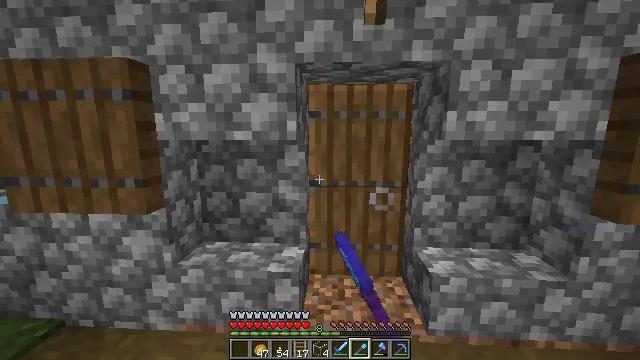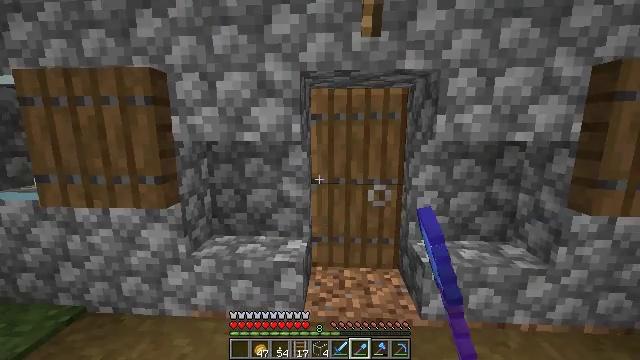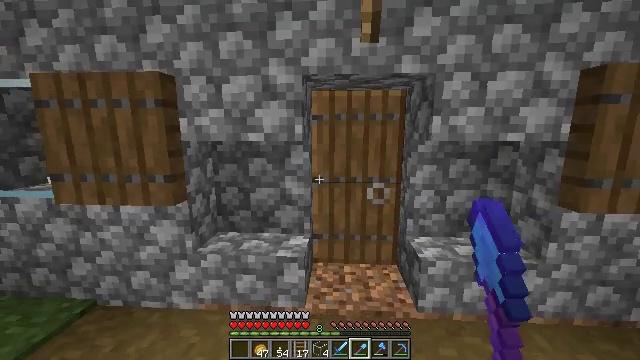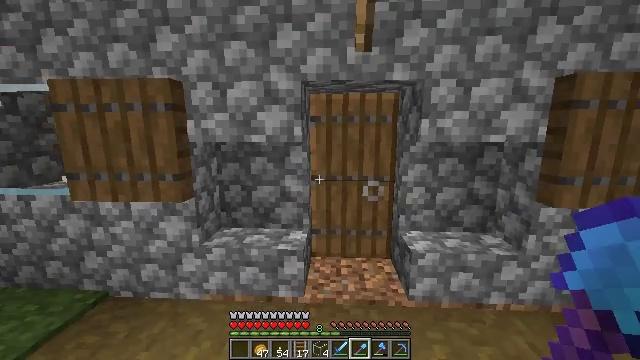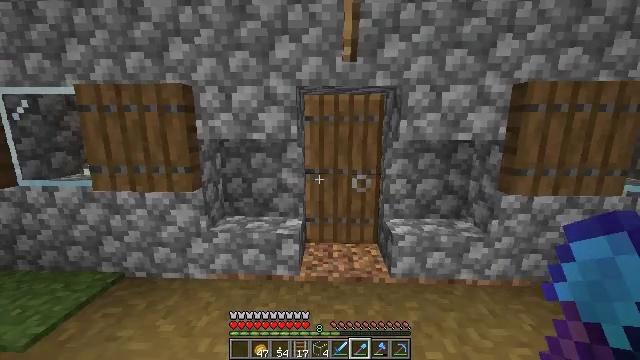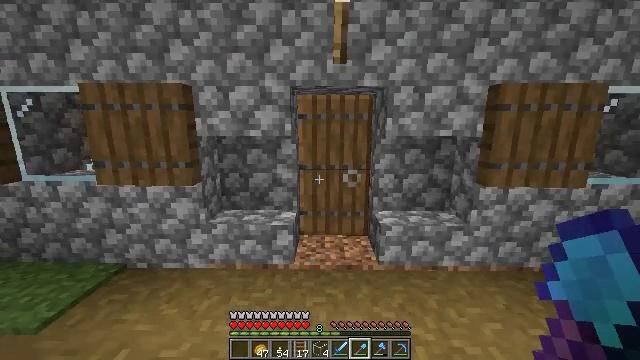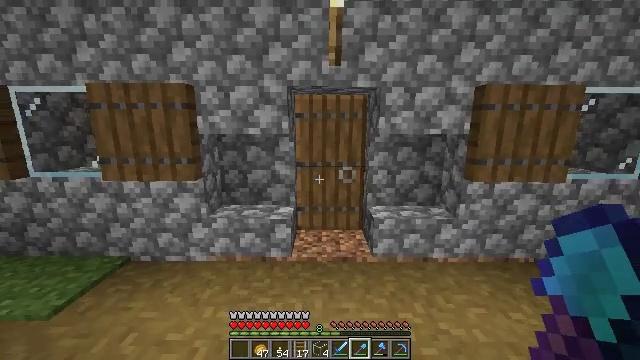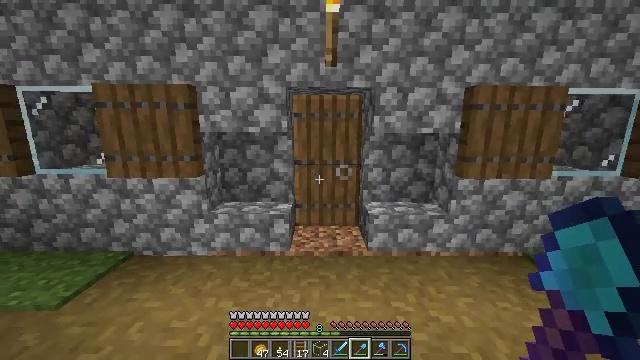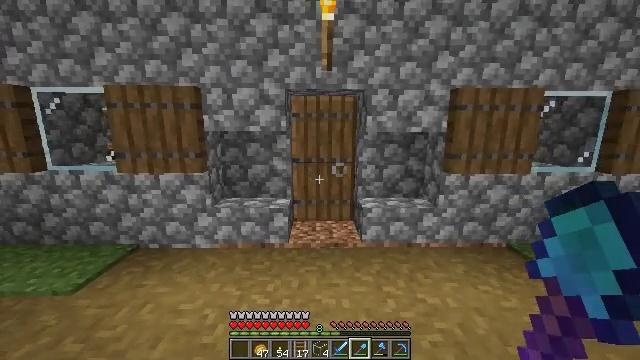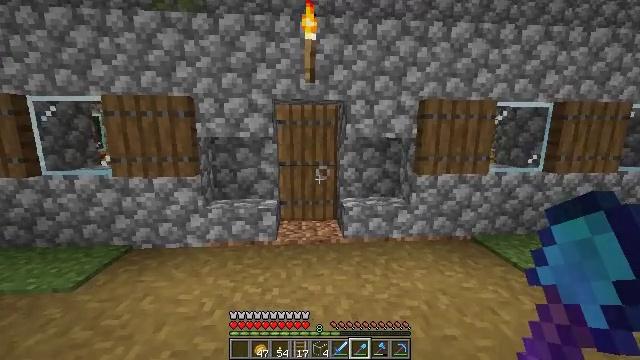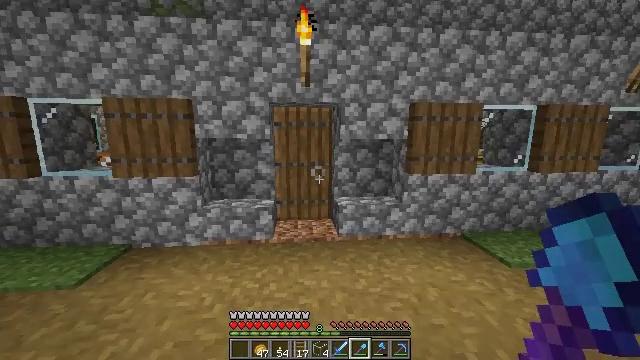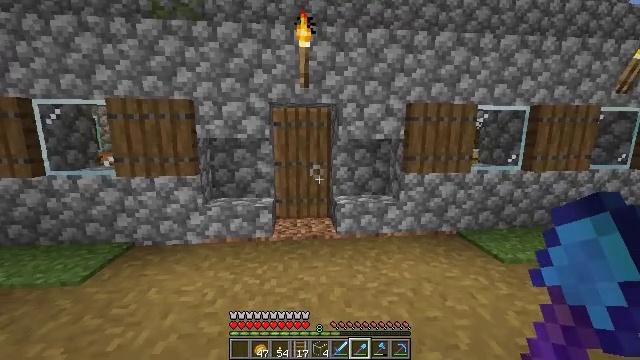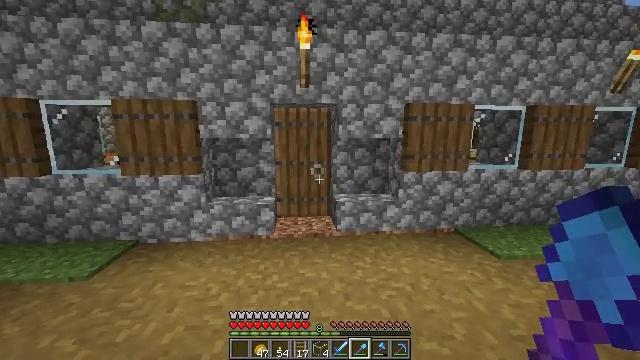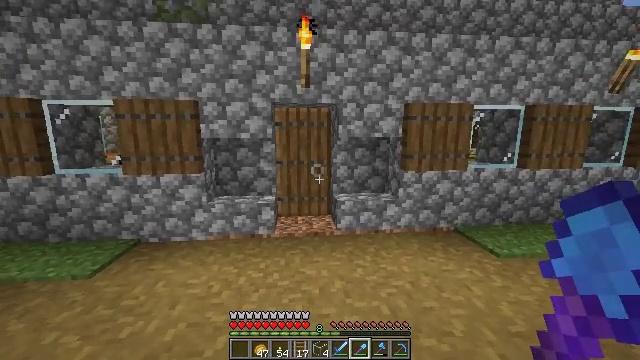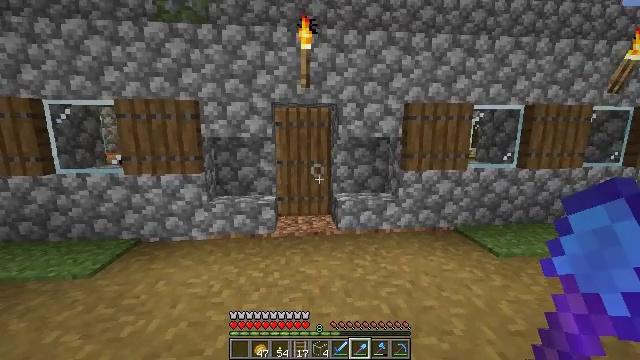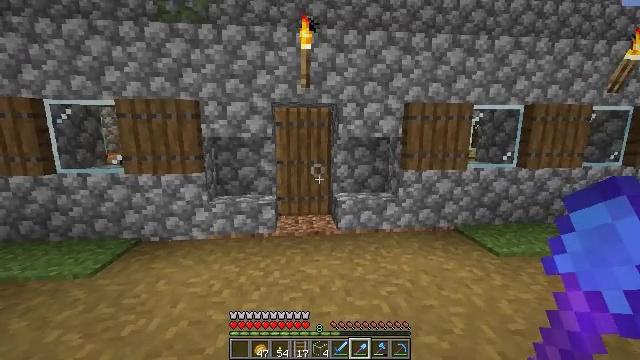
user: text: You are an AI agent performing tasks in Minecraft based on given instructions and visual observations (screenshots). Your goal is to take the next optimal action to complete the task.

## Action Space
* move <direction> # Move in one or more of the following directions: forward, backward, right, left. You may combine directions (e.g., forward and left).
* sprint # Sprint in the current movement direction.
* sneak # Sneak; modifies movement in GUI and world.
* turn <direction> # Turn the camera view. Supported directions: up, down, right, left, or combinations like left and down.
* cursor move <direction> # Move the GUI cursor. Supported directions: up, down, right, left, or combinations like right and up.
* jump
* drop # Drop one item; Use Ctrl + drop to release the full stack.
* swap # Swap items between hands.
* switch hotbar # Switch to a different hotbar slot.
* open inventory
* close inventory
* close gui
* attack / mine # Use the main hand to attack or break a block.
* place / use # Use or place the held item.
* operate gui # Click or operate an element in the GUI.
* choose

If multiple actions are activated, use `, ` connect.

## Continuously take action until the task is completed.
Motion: motion action
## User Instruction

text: Drop a spruce sign.
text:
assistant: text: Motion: move back
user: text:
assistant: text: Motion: move back
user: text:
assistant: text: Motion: move back
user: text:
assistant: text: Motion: move back, turn right
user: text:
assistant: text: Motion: move back, turn right
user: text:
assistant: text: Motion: move back
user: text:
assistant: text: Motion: move back
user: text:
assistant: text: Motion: move back
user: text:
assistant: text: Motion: move back, turn right and up
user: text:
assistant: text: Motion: turn right
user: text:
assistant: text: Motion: no_op
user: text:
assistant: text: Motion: no_op
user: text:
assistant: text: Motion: no_op
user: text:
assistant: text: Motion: no_op
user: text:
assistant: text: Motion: no_op
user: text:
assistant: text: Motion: turn left
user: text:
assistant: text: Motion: turn left
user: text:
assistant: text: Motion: move right, turn left
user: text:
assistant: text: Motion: move right, turn left
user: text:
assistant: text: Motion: move right, turn left
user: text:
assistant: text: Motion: move right, turn left
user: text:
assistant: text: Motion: move right, turn left
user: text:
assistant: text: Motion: move right, turn left
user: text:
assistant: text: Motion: move right, turn left
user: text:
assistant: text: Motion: move right, turn left
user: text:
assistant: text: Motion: no_op
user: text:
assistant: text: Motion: no_op
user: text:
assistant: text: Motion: no_op
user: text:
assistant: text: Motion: no_op
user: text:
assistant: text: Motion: no_op